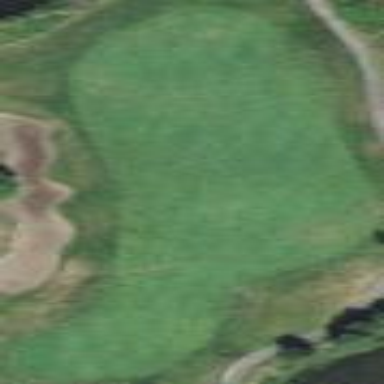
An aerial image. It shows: Well-maintained grassy golf fairway for the sport of golf.